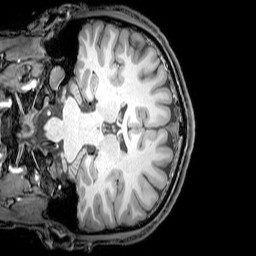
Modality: T1w
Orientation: coronal
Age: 20
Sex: male
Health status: healthy
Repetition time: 0.081 s
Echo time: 0.037 s